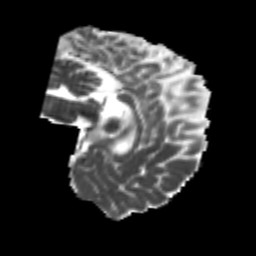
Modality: MD
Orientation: sagittal
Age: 20
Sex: male
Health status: healthy
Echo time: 0.074 s